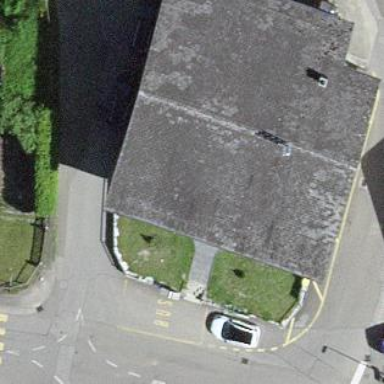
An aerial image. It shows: School building.